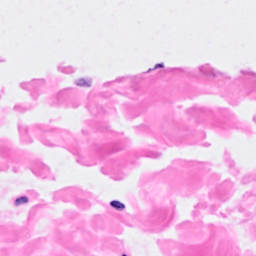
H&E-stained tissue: Breast